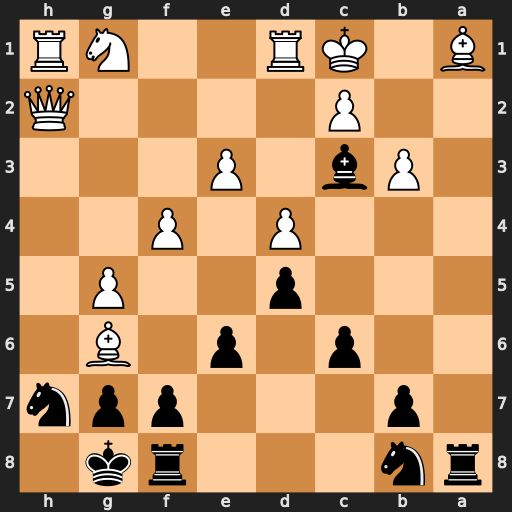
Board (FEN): rn3rk1/1p3ppn/2p1p1B1/3p2P1/3P1P2/1Pb1P3/2P4Q/B1KR2NR
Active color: b
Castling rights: -
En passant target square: -
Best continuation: Rxa1#